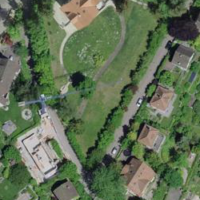
EUNIS habitat code: 55
Species observed at this site:
Picus viridis
Potentilla micrantha
Ophrys apifera